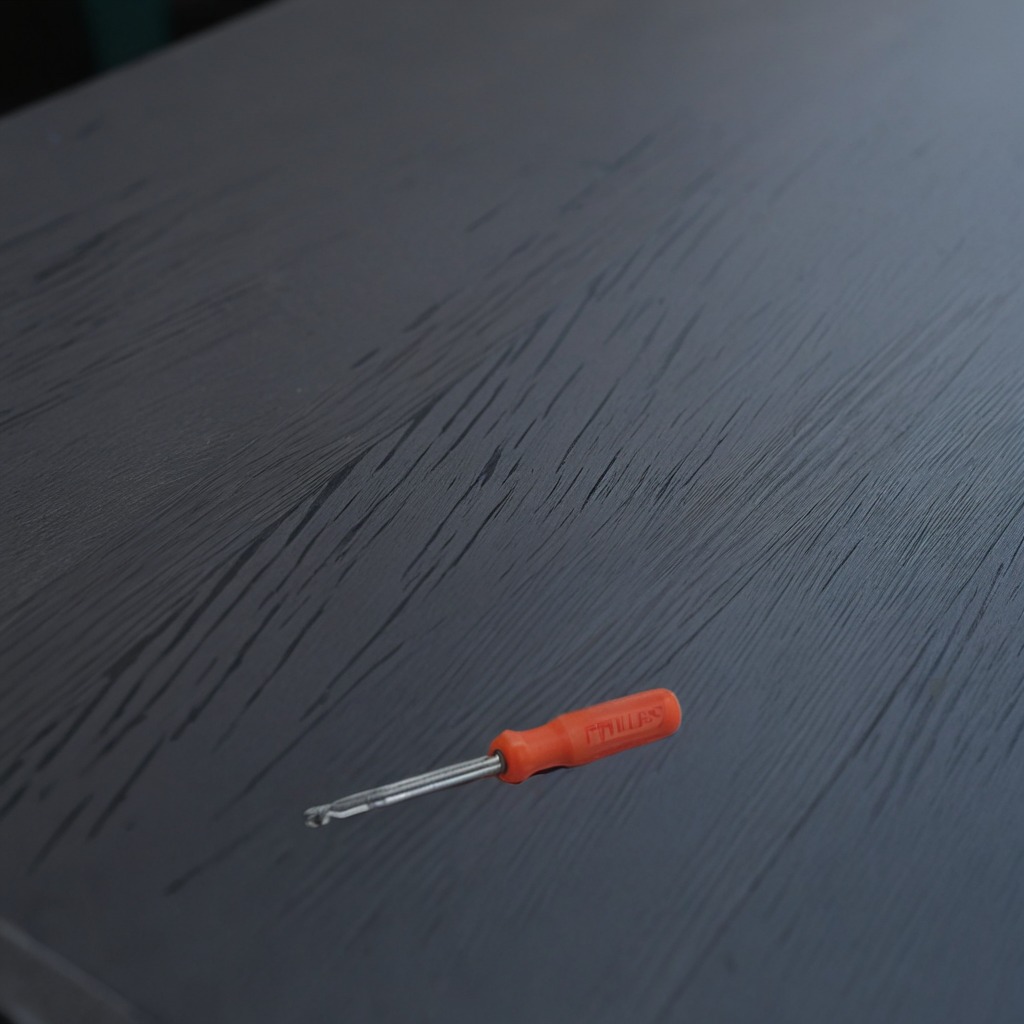
A screwdriver is lying on the old table.